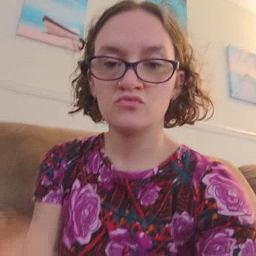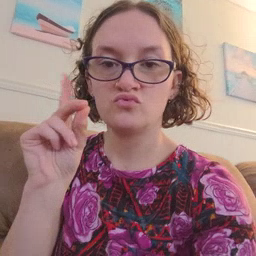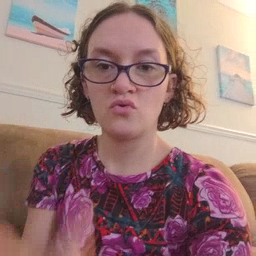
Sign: dog